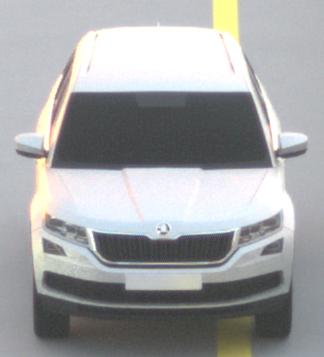
Make: Skoda
Model: Kodiaq 1.4 TSI
Detailed model: Kodiaq
Model produced from: 2017/03
Model produced until: 2018/05
Doors: 5
Color: white
Road condition: dry road
Daytime: sunrise or sunset
Contrast: medium contrast